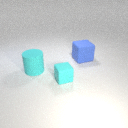
large blue rubber cube to the right of large cyan rubber cylinder